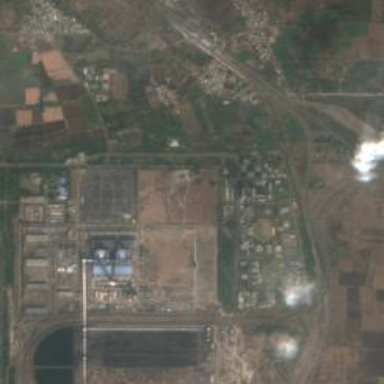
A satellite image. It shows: Coal power plant.